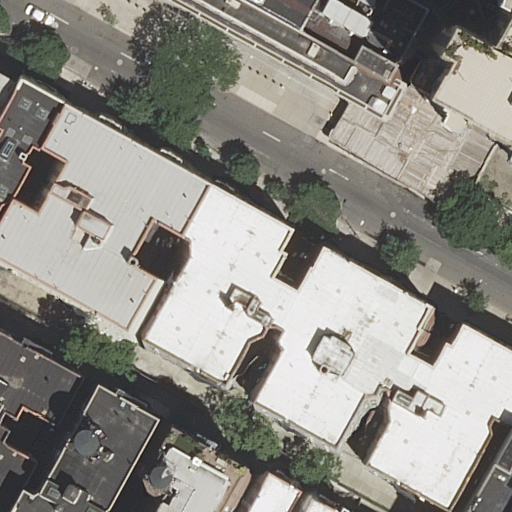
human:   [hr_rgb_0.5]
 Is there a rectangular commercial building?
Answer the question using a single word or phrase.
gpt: no

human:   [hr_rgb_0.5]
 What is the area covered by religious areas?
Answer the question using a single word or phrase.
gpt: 0m2

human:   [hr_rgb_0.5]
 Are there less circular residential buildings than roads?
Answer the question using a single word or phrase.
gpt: yes

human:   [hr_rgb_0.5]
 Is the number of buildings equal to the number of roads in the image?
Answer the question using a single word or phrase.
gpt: no

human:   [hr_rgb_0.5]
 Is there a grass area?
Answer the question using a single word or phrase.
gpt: no

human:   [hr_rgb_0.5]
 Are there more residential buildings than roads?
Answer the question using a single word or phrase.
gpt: yes

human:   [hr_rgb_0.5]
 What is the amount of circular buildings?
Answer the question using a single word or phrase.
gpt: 0

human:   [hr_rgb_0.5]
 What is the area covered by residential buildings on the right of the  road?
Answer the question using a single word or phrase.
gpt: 387m2

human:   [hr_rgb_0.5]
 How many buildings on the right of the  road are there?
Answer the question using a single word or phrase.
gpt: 3

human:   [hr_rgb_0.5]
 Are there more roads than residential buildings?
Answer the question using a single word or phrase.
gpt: no

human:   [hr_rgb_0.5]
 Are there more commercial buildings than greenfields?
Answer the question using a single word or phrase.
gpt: no

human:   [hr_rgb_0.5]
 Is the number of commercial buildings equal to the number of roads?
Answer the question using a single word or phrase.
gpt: no

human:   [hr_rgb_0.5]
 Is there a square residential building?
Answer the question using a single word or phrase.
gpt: no

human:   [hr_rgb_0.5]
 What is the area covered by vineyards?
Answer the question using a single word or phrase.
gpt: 0m2

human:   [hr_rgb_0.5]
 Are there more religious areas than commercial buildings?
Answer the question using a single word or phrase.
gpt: no

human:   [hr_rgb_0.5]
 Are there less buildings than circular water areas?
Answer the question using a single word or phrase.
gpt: no

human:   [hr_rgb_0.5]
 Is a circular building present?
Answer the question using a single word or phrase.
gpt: no

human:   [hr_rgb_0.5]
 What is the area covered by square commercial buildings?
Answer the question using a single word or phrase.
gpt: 0m2

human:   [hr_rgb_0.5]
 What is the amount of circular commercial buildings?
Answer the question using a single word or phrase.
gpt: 0

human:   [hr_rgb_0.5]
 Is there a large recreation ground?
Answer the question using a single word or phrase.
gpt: no

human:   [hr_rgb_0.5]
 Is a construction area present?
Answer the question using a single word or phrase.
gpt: no

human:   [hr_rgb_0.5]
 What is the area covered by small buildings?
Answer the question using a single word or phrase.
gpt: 147m2

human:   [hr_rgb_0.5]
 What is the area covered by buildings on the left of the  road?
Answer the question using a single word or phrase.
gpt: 2015m2

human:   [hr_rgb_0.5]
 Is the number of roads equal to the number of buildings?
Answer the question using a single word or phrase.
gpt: no

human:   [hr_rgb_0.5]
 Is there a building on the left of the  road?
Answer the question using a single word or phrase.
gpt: yes

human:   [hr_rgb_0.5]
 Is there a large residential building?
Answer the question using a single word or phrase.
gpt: yes

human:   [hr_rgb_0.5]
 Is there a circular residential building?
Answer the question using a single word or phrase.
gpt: no

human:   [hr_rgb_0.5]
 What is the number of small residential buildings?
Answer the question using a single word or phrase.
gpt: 4

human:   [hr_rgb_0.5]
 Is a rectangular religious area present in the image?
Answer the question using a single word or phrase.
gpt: no

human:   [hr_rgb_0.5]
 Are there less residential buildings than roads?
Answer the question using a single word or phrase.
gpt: no

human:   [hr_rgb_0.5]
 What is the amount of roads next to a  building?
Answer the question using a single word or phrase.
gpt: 1

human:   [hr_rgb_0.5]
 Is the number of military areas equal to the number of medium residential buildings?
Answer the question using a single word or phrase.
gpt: no

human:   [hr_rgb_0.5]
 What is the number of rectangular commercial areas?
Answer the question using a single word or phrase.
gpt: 0

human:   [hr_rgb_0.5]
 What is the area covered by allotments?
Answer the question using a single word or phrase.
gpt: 0m2

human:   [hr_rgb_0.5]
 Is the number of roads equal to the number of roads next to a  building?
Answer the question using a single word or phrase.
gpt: yes

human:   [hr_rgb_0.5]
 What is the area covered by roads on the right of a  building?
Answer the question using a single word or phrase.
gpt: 0m2